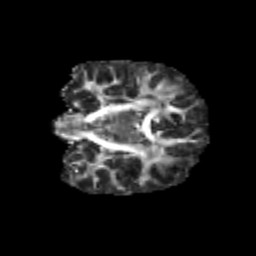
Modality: FA
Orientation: coronal
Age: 9
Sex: female
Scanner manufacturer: siemens
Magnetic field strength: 3 T
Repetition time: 3.8 s
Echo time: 0.07 s